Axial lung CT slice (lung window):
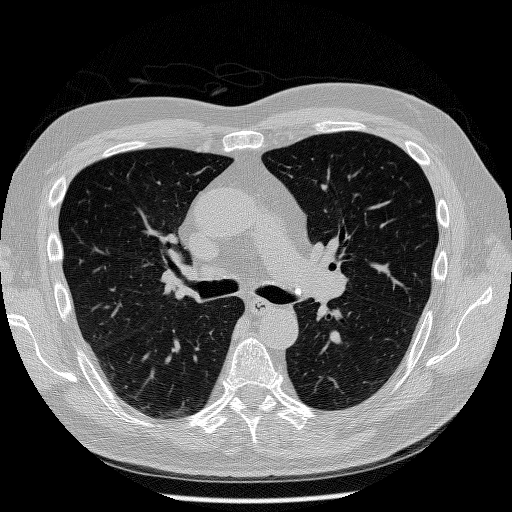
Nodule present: no